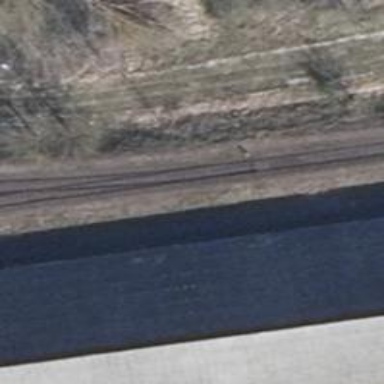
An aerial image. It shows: Railway switch.